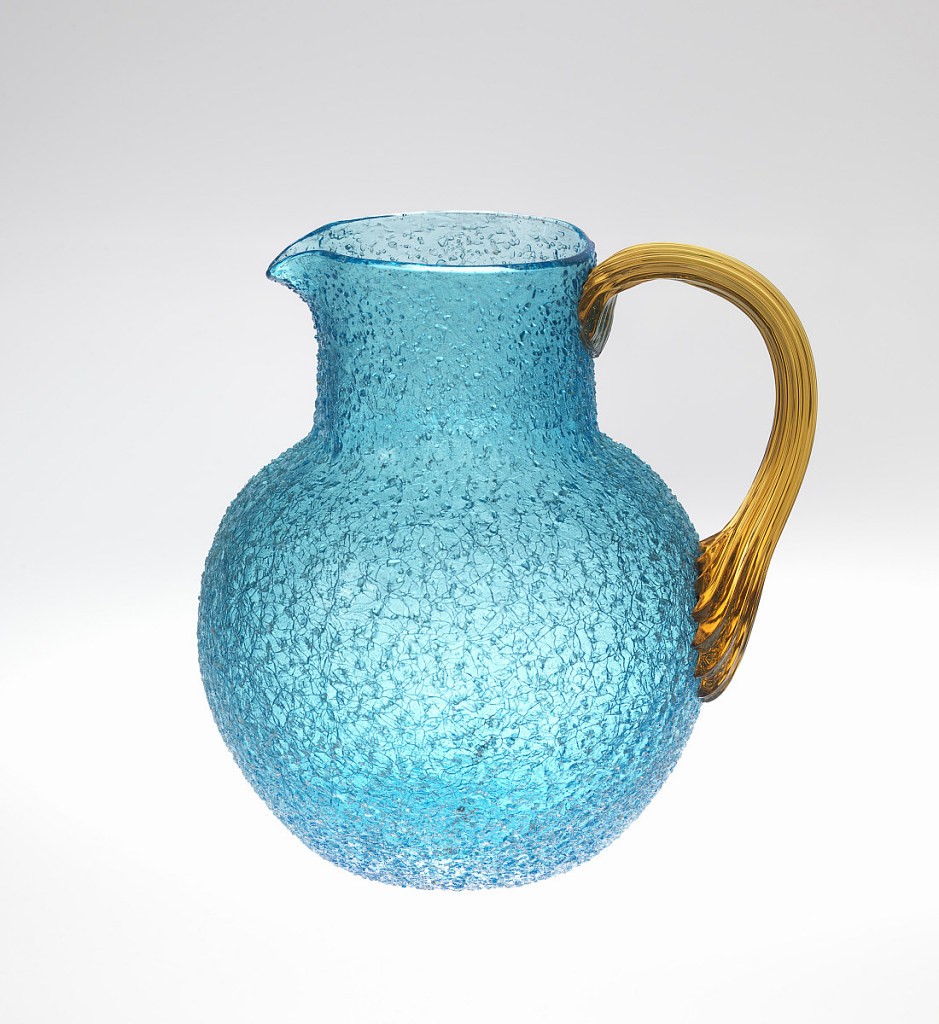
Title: Pitcher
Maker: Boston and Sandwich Glass Company, Sandwich, Massachusetts, USA, active 1824–1888
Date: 1880–88
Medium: Glass
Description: Peacock blue crackle glass body of globular form with cylindrical neck; applied striated golden-yellow loop handle.